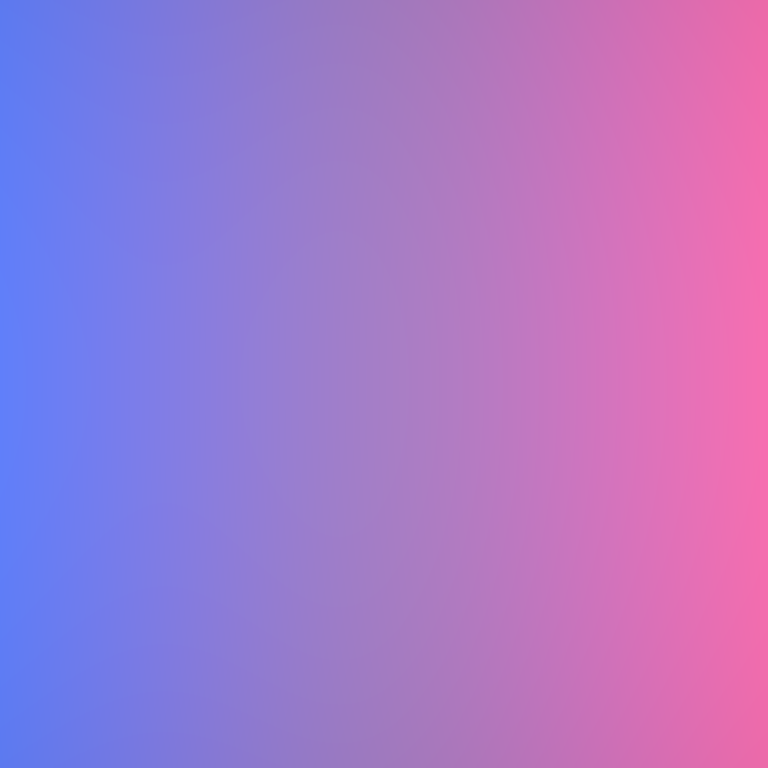
Abstract light effect, smooth gradient from soft blue to gentle pink, calm atmosphere, diffuse glow, no room, no furniture, no objects.